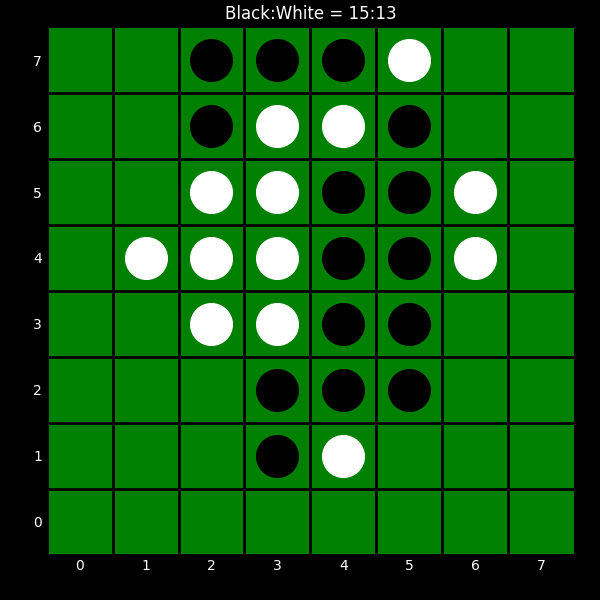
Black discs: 15
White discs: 13